Question: I am running Emacs 24.1. On my .emacs start file I have the following line:
'''
(load-theme 'tango-dark t)
'''
However, when I run an ansi-term terminal, the background colors don't work well:

What's interesting is that for directories, the background color seems to be correct, while for some files the background color is black (even though the buffer's background color is dark grey).
I would like to either:
1: Have the background color of the buffer match the background color of the text (black in this case)
or
2: Have the background color of the text match the background color of the buffer (dark grey in this case), which in this case is configured by tango-dark.
How can I do this? (an answer for both possibilities would be ideal)
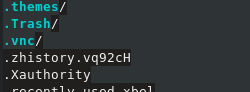
Answer: Since Emacs 24 the theming mechanism is built-in, and it is slightly different from the 'color-theme' library used for the same purpose before, but it is very similar.
What I think happened is that somehow the theme was initialized before the setting for the terminal color was applied, or, maybe the old theme used to set this color, while the new one doesn't.
Essentially, the theme is a collection of faces, those the author of the theme believed you might use (so you can put into theme the faces that aren't built-in in Emacs). The theme, however, may set other things too, so it could've set the terminal background color using 'custom-theme-set-variables', or used to do that before, but not any more.
In any case, you should be always able to customize that by either customizing the face itself (which will override the theme settings), or customize the theme. You can do the first using 'customize-face''default' and the second using 'customize-theme''tango-dark'